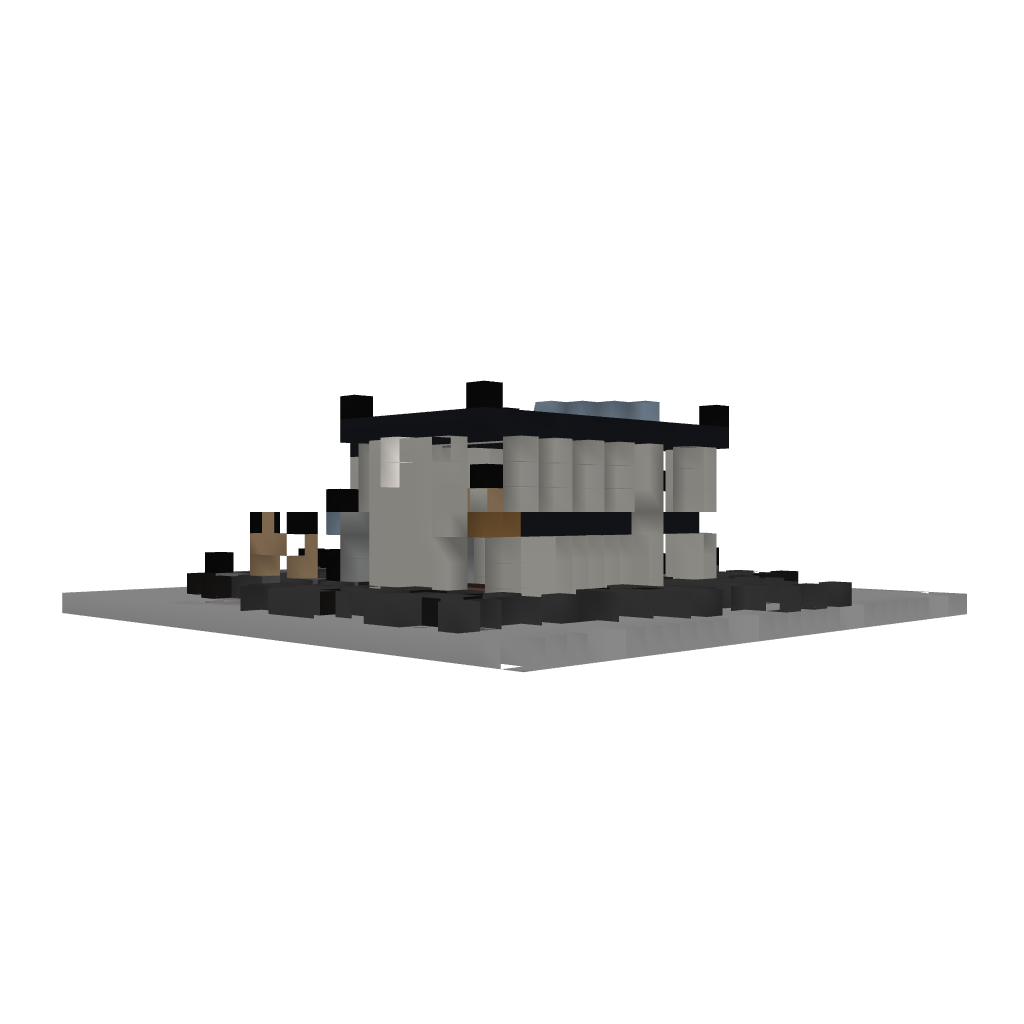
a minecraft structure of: Modern House #2 by iEdgy